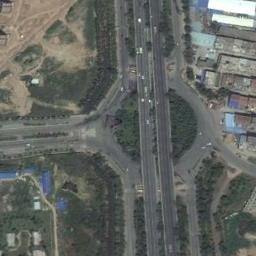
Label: roundabout